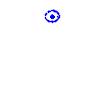
Particle: kaon